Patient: sex F, age 35
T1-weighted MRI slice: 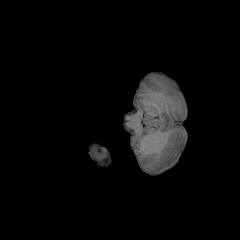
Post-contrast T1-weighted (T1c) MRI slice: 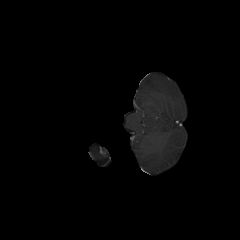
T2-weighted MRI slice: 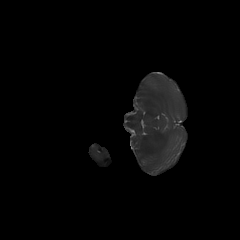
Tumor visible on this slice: no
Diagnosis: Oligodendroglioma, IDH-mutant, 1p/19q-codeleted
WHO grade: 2